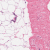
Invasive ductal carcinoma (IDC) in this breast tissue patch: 0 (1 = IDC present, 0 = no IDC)